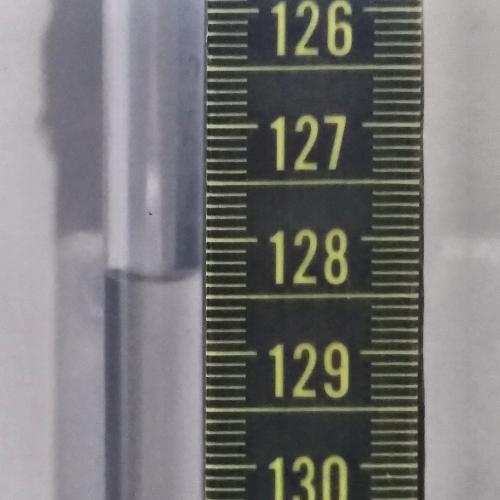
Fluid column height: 128.3 cm